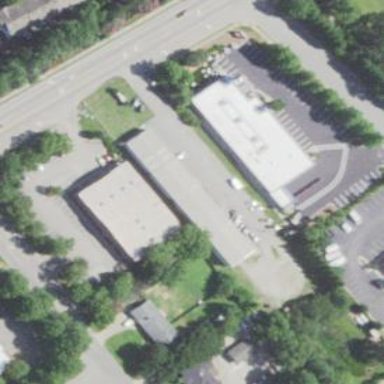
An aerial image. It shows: Commercial building.